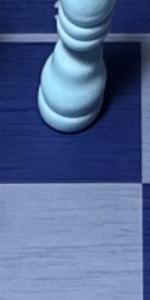
Label: Empty